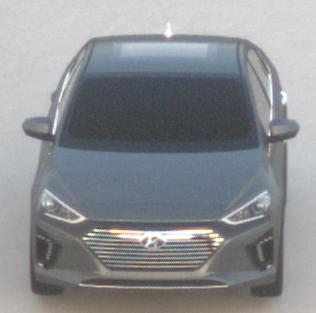
Make: Hyundai
Model: IONIQ Hybrid
Detailed model: IONIQ (AE) Hybrid
Model produced from: 2016/10
Model produced until: 2018/08
Doors: 5
Color: gray
Road condition: dry road
Daytime: sunrise or sunset
Contrast: medium contrast